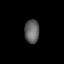
Tissue: lung
Cell type: T cells
Senescence score: 0.2359
Nuclear area (px): 337
Mean DAPI intensity: 99.472